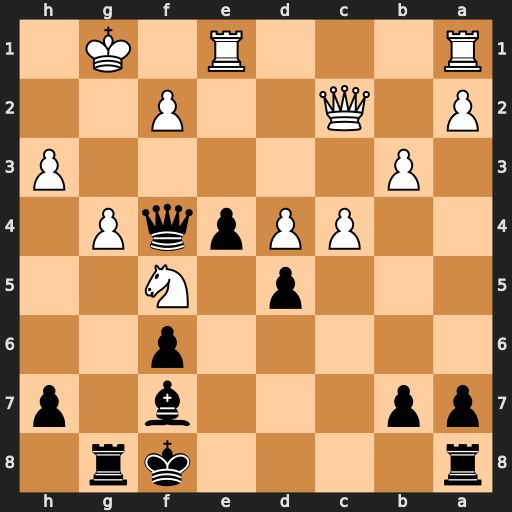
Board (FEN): r4kr1/pp3b1p/5p2/3p1N2/2PPpqP1/1P5P/P1Q2P2/R3R1K1
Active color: b
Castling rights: -
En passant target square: -
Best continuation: Qxf5